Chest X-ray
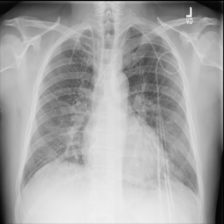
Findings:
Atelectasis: negative
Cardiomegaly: negative
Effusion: positive
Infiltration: negative
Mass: negative
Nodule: negative
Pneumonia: negative
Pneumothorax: negative
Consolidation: negative
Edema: negative
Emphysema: negative
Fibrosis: negative
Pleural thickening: negative
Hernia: negative